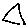
Label: triangle